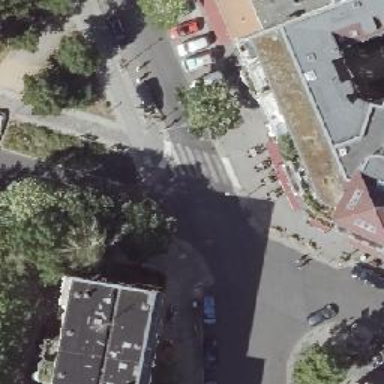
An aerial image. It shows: Marked zebra crossing with right kerb extension.